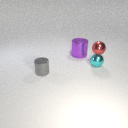
large purple metal cylinder to the right of small gray metal cylinder